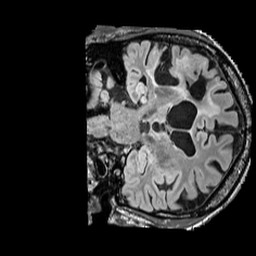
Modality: FLAIR
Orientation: coronal
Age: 52
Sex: male
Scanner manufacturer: siemens
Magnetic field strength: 3 T
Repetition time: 5 s
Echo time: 0.387 s